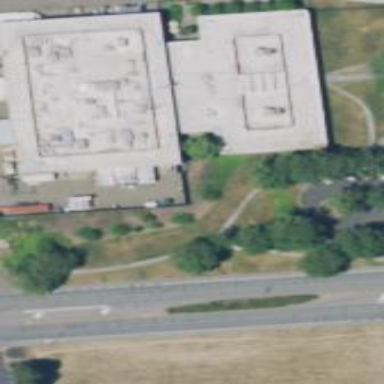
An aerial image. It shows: Commercial building.